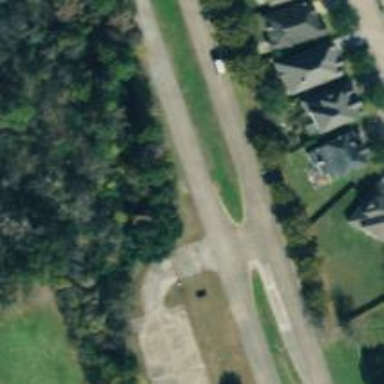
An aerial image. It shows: Secondary link road.